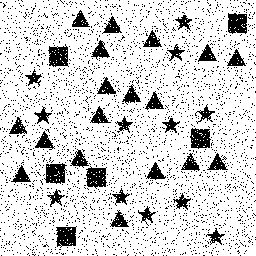
Squares: 6
Triangles: 18
Stars: 12
Total shapes: 36